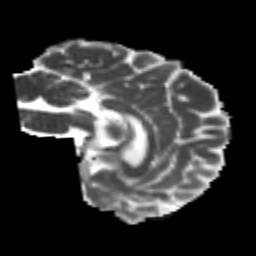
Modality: MD
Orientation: sagittal
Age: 24
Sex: male
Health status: healthy
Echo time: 0.074 s